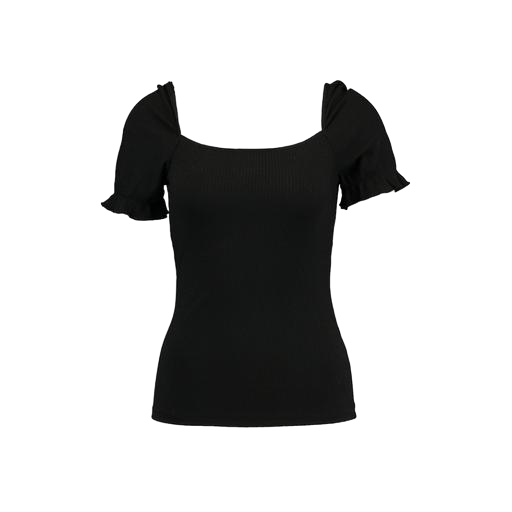
short-sleeve top only macy, black petite boat-neck t-shirt only macy, black short-sleeved top, white background